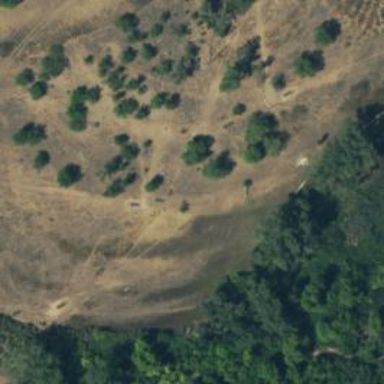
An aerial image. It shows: Disc golf hole.